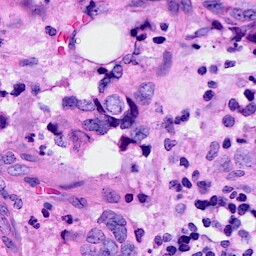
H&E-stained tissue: Breast